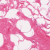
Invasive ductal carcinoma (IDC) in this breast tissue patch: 0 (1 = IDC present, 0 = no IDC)